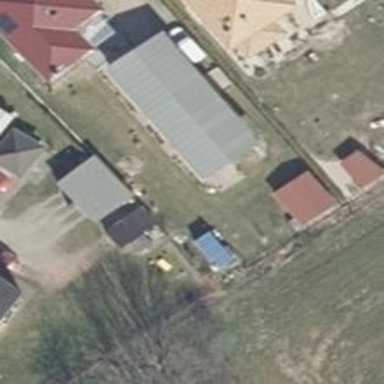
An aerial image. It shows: Garage.